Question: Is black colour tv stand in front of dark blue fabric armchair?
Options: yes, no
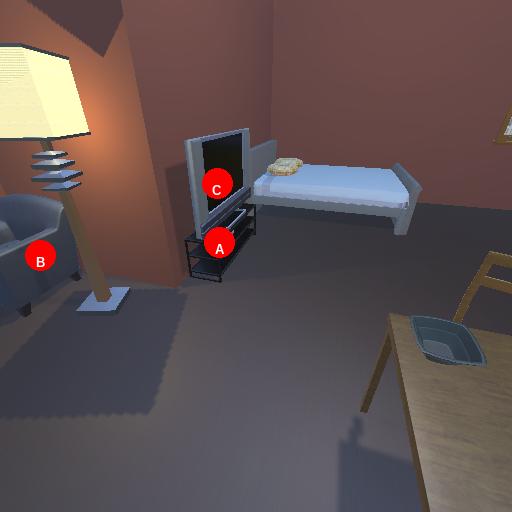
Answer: yes